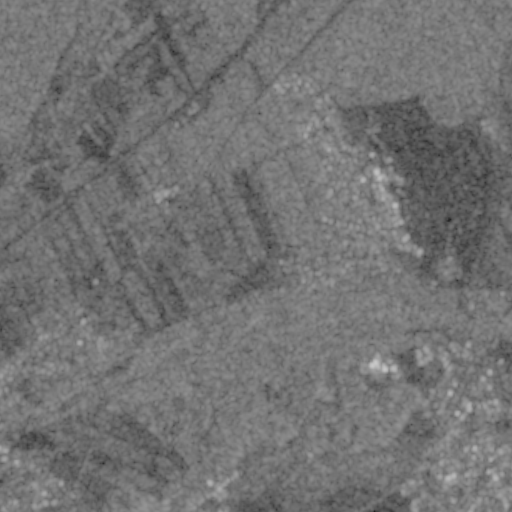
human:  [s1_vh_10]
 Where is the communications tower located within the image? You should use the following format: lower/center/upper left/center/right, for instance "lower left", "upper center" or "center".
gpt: The communications tower is located in the lower left of the image.
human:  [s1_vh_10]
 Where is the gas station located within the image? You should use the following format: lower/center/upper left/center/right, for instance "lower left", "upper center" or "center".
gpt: The gas station is located in the lower right of the image.
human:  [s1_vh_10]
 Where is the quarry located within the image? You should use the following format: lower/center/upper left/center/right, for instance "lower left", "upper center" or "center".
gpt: The quarry is located in the lower right of the image.
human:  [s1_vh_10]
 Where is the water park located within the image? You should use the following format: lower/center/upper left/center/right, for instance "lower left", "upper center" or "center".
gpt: The water park is located in the lower right of the image.
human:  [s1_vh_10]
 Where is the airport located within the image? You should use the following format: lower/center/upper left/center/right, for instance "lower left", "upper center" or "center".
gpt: There is no airport in the image.

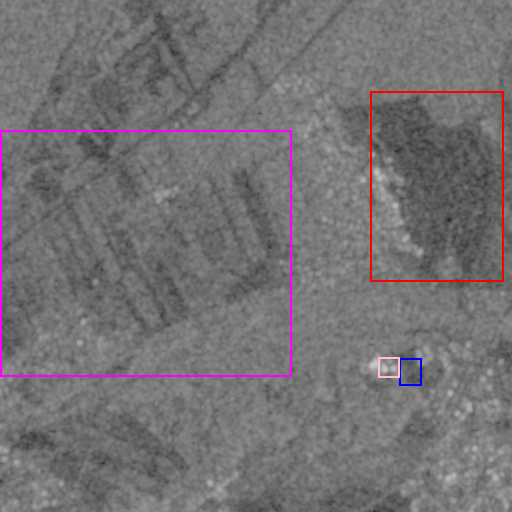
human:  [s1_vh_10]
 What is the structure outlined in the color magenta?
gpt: The structure outlined in magenta is a crop field.
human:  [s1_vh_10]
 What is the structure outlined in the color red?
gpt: The structure outlined in red is a park.
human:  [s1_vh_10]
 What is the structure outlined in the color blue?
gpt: The structure outlined in blue is a parking lot.
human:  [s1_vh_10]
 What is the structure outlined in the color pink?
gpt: The structure outlined in pink is a water park.
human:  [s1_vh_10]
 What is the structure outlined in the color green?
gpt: There is no green outline.